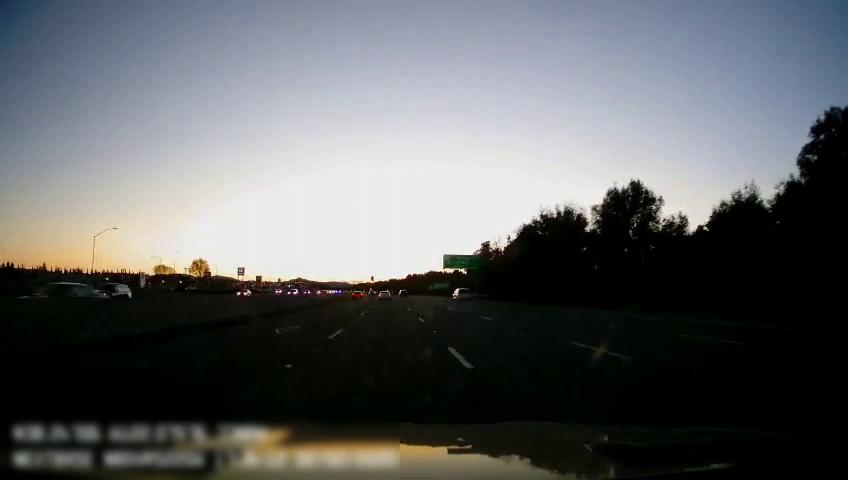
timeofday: Day
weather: Sunny
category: Drivable Space
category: Vehicles | Car
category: Vehicles | Car
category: Vehicles | SUV
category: Vehicles | SUV
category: Vehicles | SUV
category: Vehicles | Car
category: Vehicles | SUV
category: Lanes | Current Lane
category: Lanes | Alternate Lane
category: Lanes | Alternate Lane
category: Lanes | Current Lane
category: Lanes | Alternate Lane
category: Lanes | Alternate Lane
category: Traffic | Signs
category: Traffic | Signs